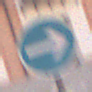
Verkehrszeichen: VorgeschriebeneFahrtrichtungHierRechts
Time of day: MorningAfternoon
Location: Outdoor (Urban)
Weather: PartlyCloudy
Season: NotSpecified
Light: Natural